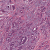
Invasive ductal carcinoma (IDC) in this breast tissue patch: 1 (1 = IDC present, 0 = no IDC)